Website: walmart
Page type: store-pickup
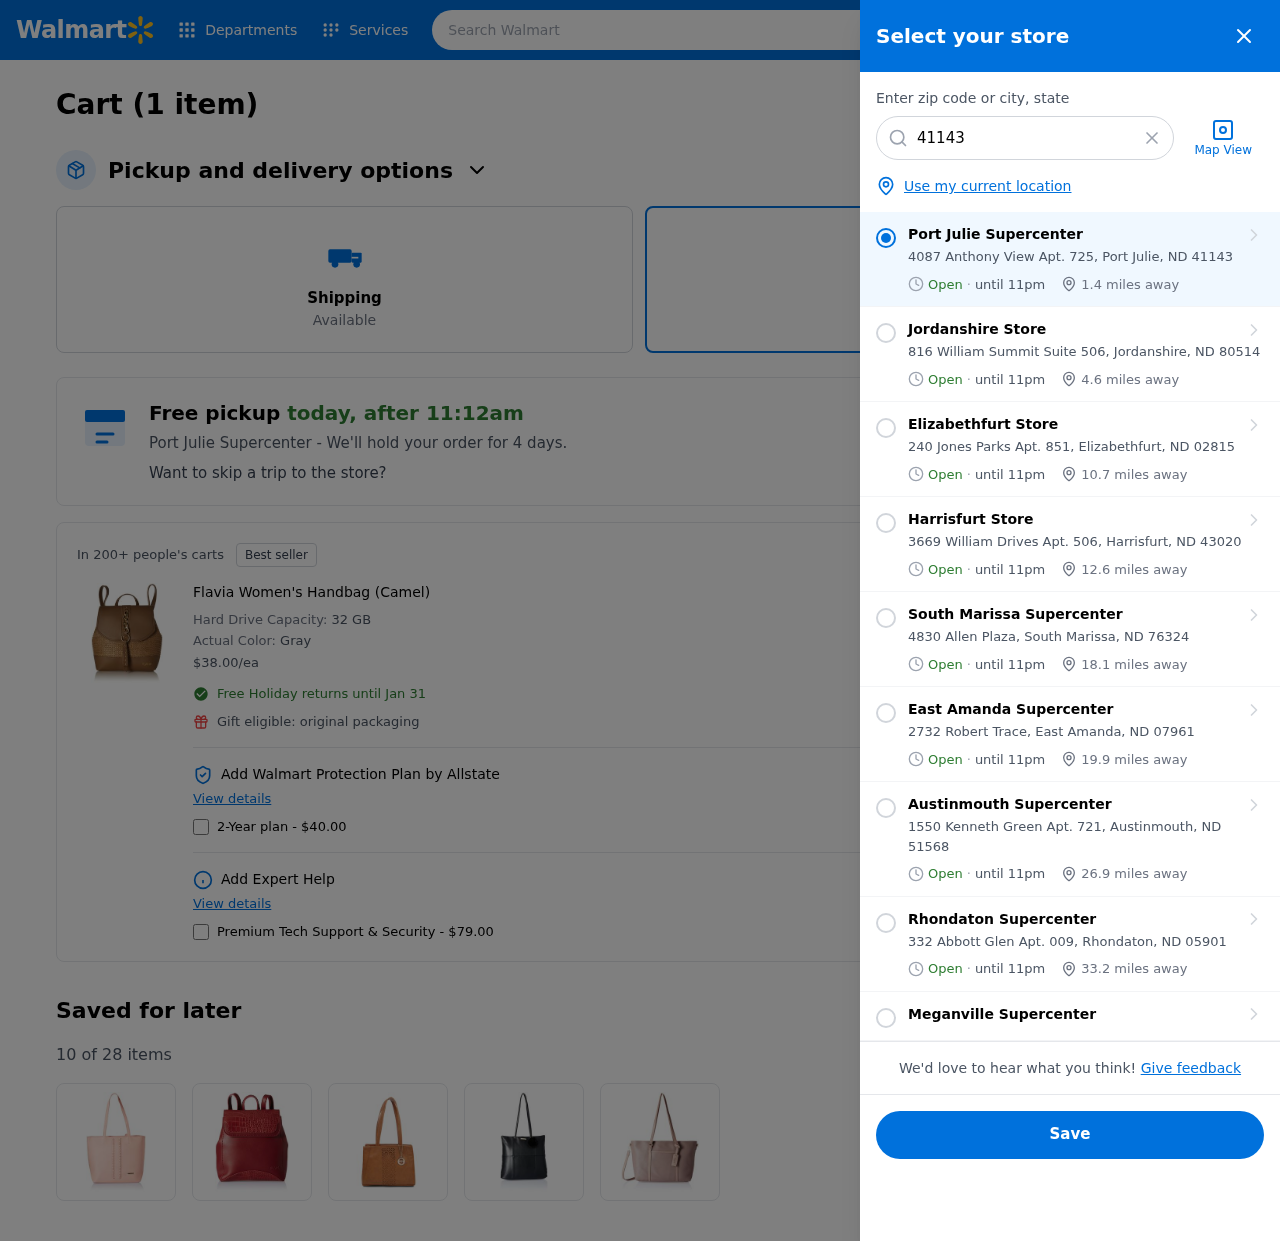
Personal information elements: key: PII_CITY
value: Port Julie
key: PII_CITY
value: Port Julie Supercenter
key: PII_CITY_STATE_ZIP
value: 4087 Anthony View Apt. 725, Port Julie, ND 41143
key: PII_LOCATION1_CITY
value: Jordanshire Store
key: PII_LOCATION1_CITY_STATE_ZIP
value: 816 William Summit Suite 506, Jordanshire, ND 80514
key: PII_LOCATION2_CITY
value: Elizabethfurt Store
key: PII_LOCATION2_CITY_STATE_ZIP
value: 240 Jones Parks Apt. 851, Elizabethfurt, ND 02815
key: PII_LOCATION3_CITY
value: Harrisfurt Store
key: PII_LOCATION3_CITY_STATE_ZIP
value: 3669 William Drives Apt. 506, Harrisfurt, ND 43020
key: PII_LOCATION4_CITY
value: South Marissa Supercenter
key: PII_LOCATION4_CITY_STATE_ZIP
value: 4830 Allen Plaza, South Marissa, ND 76324
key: PII_LOCATION5_CITY
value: East Amanda Supercenter
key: PII_LOCATION5_CITY_STATE_ZIP
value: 2732 Robert Trace, East Amanda, ND 07961
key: PII_LOCATION6_CITY
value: Austinmouth Supercenter
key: PII_LOCATION6_CITY_STATE_ZIP
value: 1550 Kenneth Green Apt. 721, Austinmouth, ND 51568
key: PII_LOCATION7_CITY
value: Rhondaton Supercenter
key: PII_LOCATION7_CITY_STATE_ZIP
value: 332 Abbott Glen Apt. 009, Rhondaton, ND 05901
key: PII_LOCATION8_CITY
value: Meganville Supercenter
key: PII_POSTCODE
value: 41143
Product elements: key: PRODUCT1_NAME
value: Flavia Women's Handbag (Camel)
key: PRODUCT1_PRICE
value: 38
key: PRODUCT1_DESC
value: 32 GB
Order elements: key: ORDER_NUM_ITEMS
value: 1
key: ORDER_NUM_ITEMS
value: Cart (1 item)
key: ORDER_DELIVERY_DATE
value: today, after 11:12am
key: ORDER_ITEM1_QUANTITY
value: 1
Search elements: key: HEADER_SEARCH
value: Search Walmart
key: SEARCH_LOCATION
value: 41143